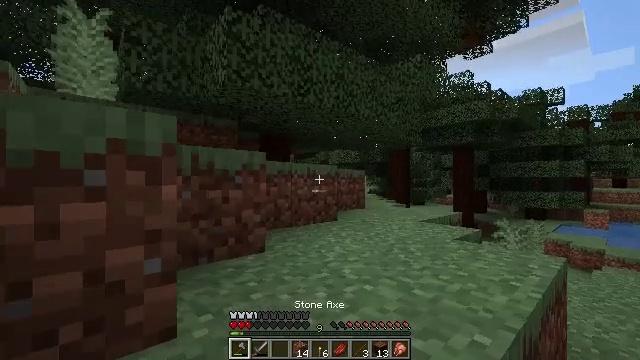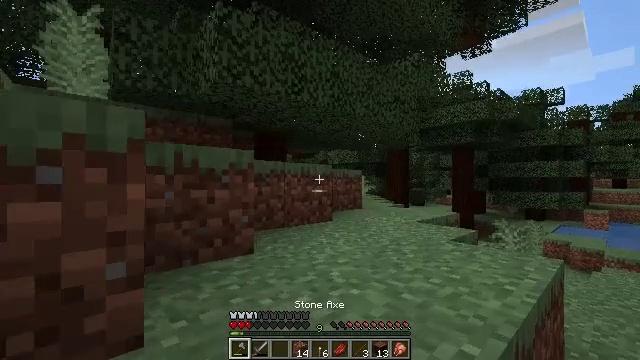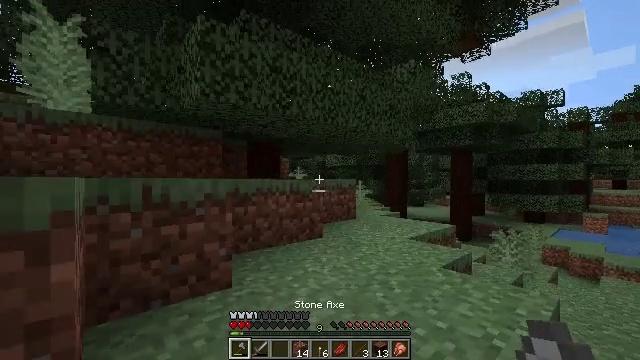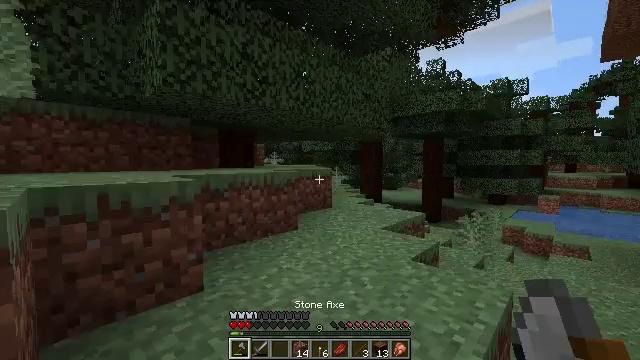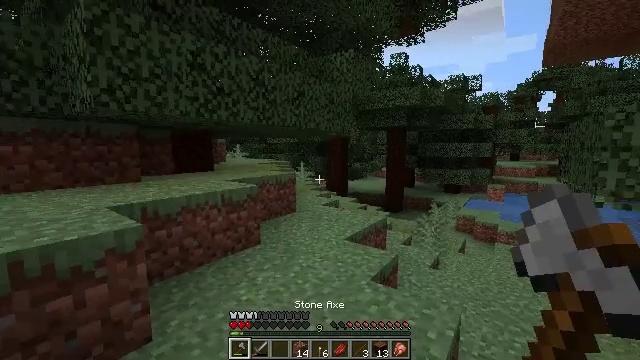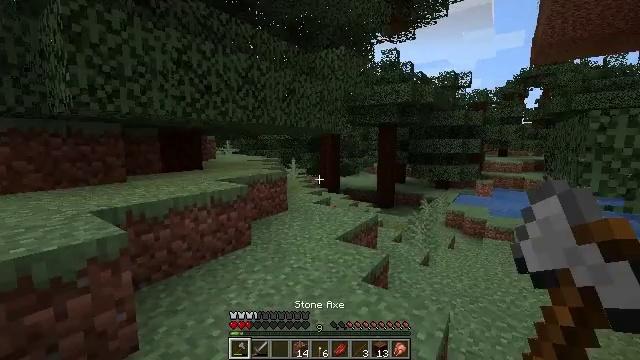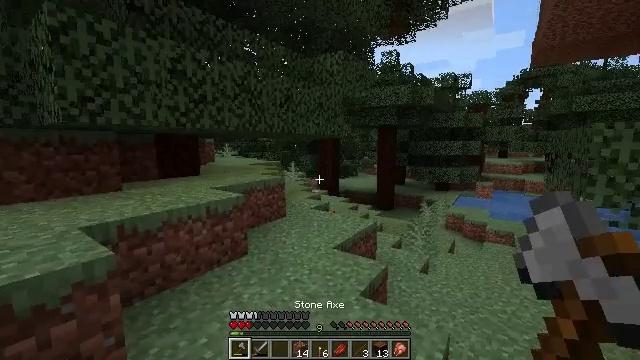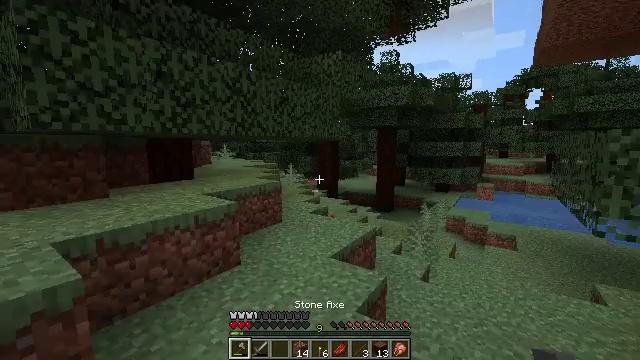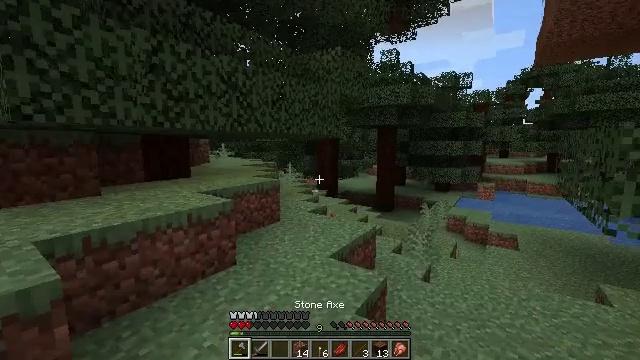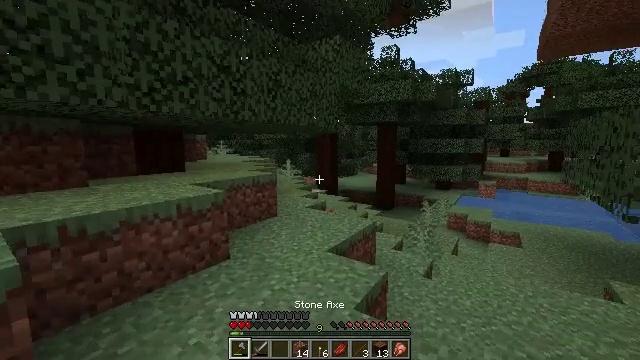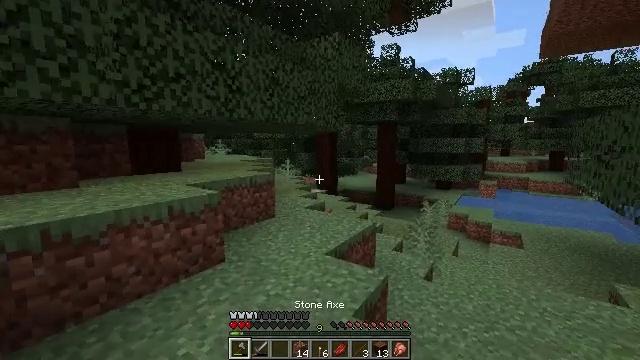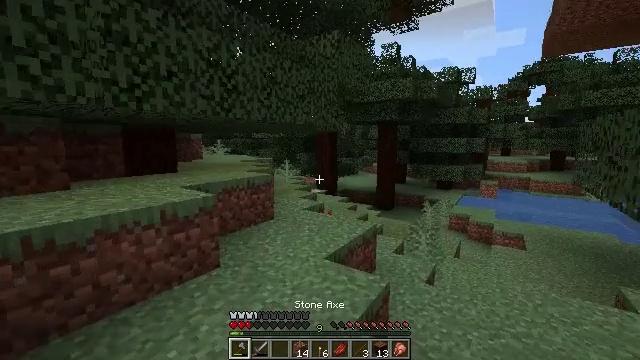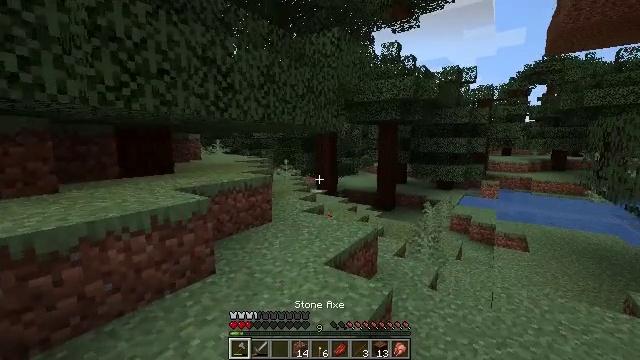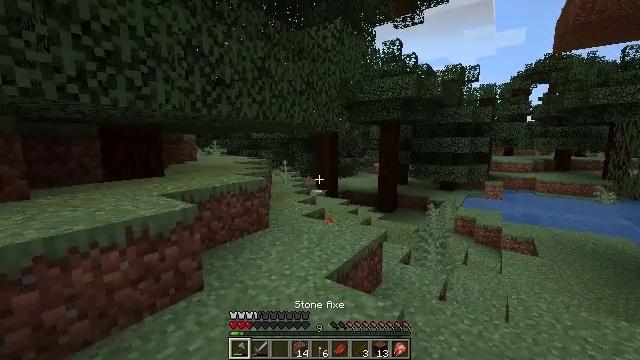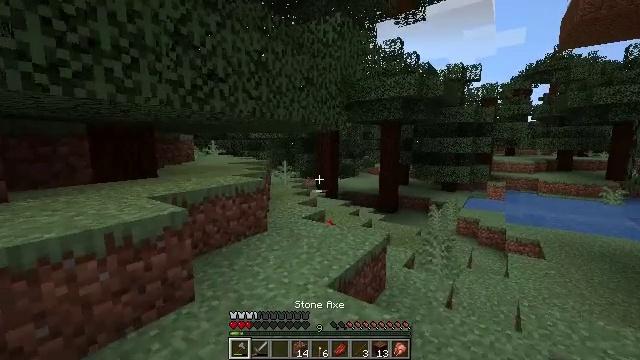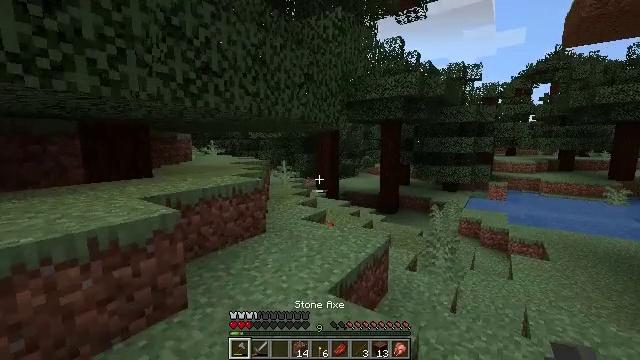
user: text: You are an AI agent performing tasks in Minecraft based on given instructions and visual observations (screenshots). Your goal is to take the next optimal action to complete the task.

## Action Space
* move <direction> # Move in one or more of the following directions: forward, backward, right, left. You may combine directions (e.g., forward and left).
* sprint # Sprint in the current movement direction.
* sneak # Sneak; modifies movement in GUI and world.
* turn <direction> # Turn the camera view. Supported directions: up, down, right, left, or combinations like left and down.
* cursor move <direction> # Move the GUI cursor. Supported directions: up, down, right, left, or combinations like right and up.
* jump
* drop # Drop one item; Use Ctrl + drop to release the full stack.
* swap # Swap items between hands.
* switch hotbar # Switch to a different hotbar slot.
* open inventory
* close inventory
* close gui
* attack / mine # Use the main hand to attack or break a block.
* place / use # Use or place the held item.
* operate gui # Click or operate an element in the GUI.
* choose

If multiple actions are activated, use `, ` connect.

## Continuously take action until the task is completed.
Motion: motion action
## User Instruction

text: Break the spruce leaves to clear the area.
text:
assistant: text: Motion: move forward, switch to hotbar 1
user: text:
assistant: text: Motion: move forward, jump
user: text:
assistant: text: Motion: move forward, turn right and down, jump
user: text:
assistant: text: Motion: move forward, turn right and down, jump
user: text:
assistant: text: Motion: move forward, turn right and down, jump
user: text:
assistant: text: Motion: move forward
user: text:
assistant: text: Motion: move forward
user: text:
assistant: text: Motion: move forward
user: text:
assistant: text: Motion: move forward
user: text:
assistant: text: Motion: move forward
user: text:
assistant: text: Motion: move forward
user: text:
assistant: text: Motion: move forward
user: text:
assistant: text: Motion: move forward
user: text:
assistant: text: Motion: move forward
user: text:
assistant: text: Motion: move forward
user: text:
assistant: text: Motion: move forward
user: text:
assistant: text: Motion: move forward
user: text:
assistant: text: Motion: move forward
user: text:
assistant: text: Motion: move forward
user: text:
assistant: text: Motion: move forward
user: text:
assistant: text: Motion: move forward
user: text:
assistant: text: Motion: move forward
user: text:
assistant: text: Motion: move forward
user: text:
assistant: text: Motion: move forward
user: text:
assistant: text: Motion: move forward
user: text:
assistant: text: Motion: move forward
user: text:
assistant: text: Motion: move forward
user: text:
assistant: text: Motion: move forward
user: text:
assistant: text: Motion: move forward
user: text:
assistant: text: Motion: move forward